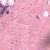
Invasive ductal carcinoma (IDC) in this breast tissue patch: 0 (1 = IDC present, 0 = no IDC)